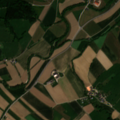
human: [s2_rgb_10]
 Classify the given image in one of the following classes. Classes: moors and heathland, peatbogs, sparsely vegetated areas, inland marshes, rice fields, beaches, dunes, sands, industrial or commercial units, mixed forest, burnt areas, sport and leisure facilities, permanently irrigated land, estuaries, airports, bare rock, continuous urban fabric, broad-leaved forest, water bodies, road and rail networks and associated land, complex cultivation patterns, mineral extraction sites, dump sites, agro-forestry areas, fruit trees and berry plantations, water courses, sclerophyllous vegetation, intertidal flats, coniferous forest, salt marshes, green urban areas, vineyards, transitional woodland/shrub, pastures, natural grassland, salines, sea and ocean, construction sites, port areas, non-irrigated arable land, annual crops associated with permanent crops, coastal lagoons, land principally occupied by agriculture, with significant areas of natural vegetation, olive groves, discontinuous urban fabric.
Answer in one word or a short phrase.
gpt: non-irrigated arable land, pastures, complex cultivation patterns, mixed forest